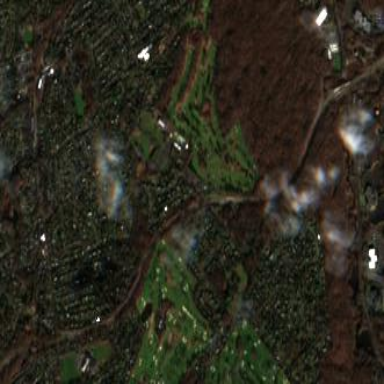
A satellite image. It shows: Golf course.